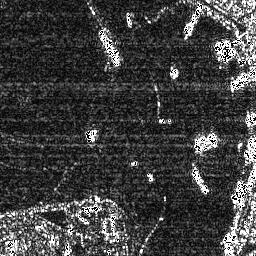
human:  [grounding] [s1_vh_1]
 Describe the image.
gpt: In the satellite image, there is  <ref>1 medium ship </ref> <box>[[36, 9, 48, 26, 0]]</box> located at top,  <ref>1 medium ship </ref> <box>[[73, 62, 81, 76, 0]]</box> located at right,  <ref>2 small ship </ref> <box>[[75, 51, 83, 59, 0], [89, 27, 96, 35, 0]]</box> located at right,  <ref>1 small ship </ref> <box>[[89, 69, 96, 78, 0]]</box> located at bottom right,  <ref>3 small ship </ref> <box>[[82, 15, 90, 24, 0], [73, 1, 79, 7, 0], [70, 7, 75, 12, 0]]</box> located at top right.